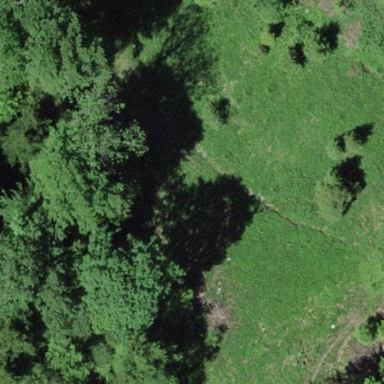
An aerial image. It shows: Beautiful meadow.